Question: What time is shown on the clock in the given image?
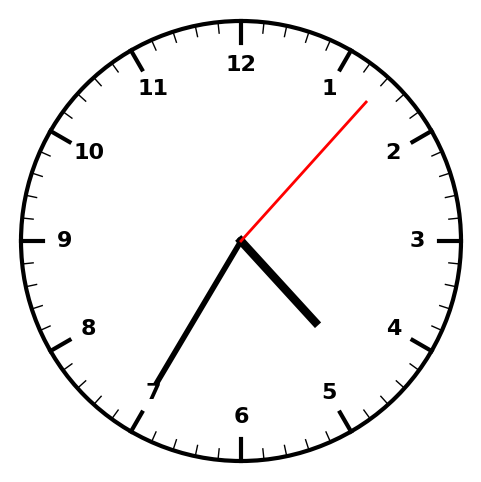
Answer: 04:35:07